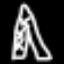
Label: The Eiffel Tower